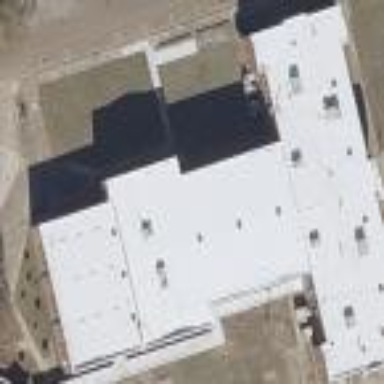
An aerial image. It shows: School building.